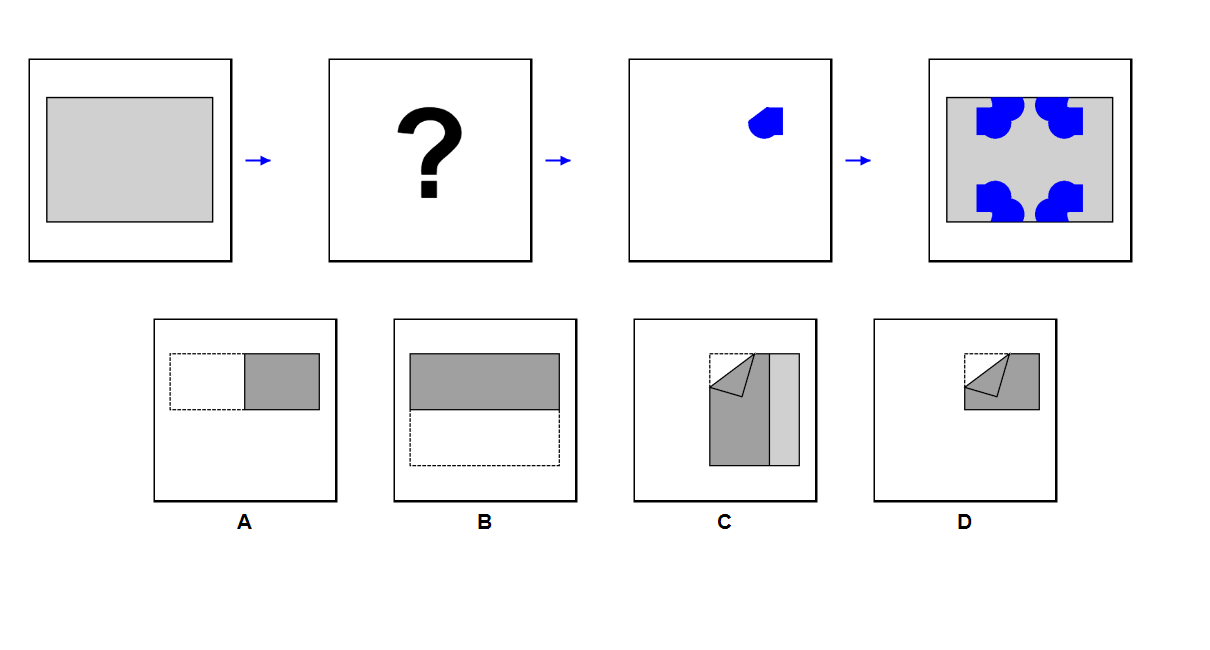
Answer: C